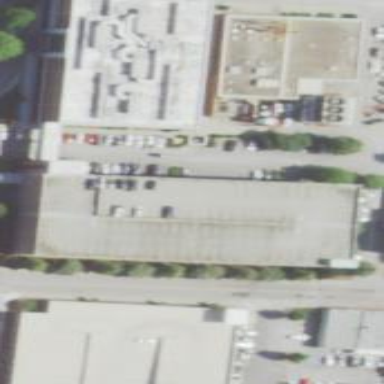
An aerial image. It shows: Multi-storey parking building.